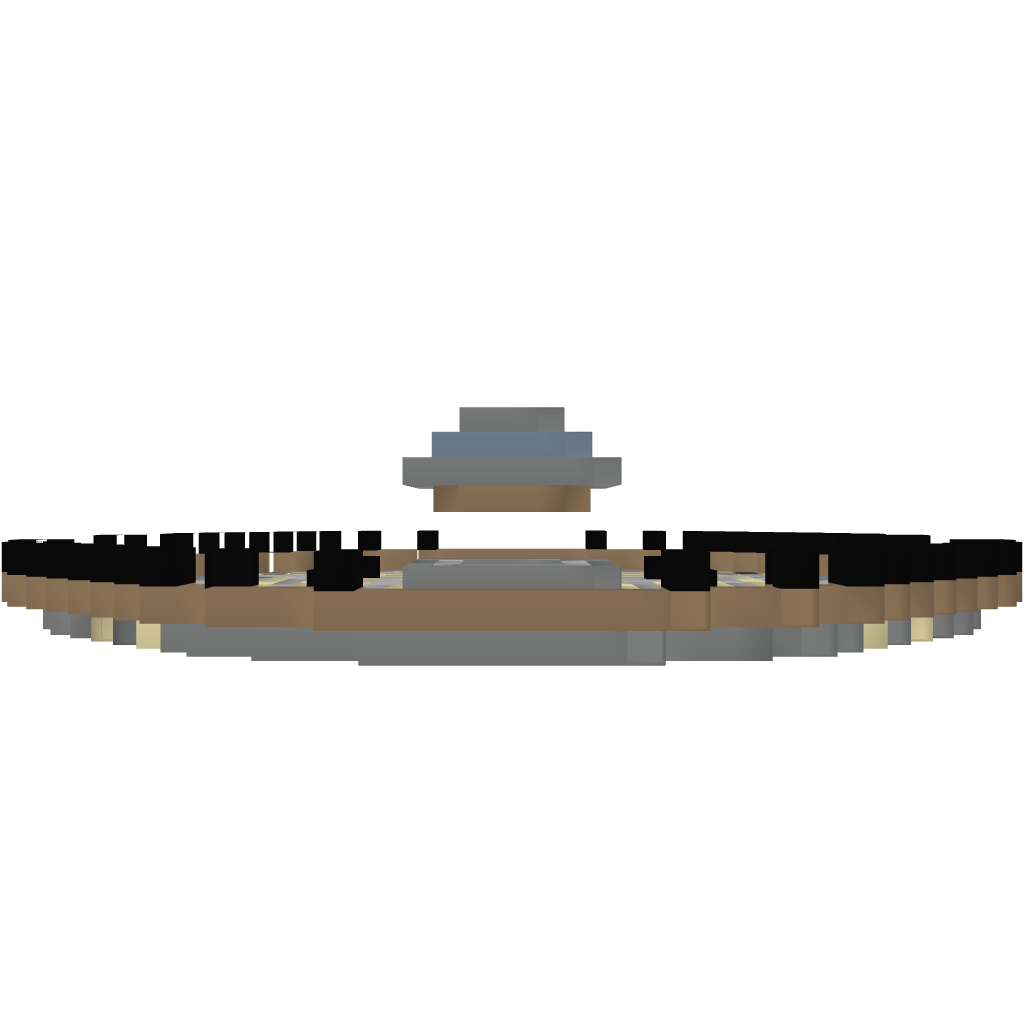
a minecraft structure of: Small Circular Temple